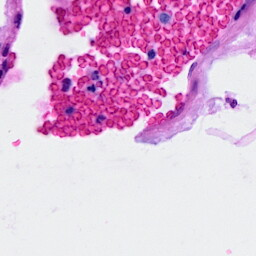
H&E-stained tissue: Breast